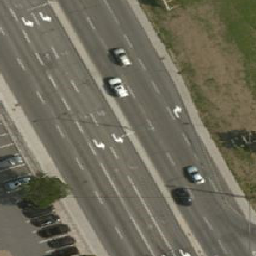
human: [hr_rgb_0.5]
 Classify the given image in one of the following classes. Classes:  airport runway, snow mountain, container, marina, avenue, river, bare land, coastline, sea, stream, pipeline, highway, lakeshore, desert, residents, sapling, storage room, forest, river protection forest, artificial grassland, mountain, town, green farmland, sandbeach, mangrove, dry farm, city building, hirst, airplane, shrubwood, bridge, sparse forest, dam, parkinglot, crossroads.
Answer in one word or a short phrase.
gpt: highway